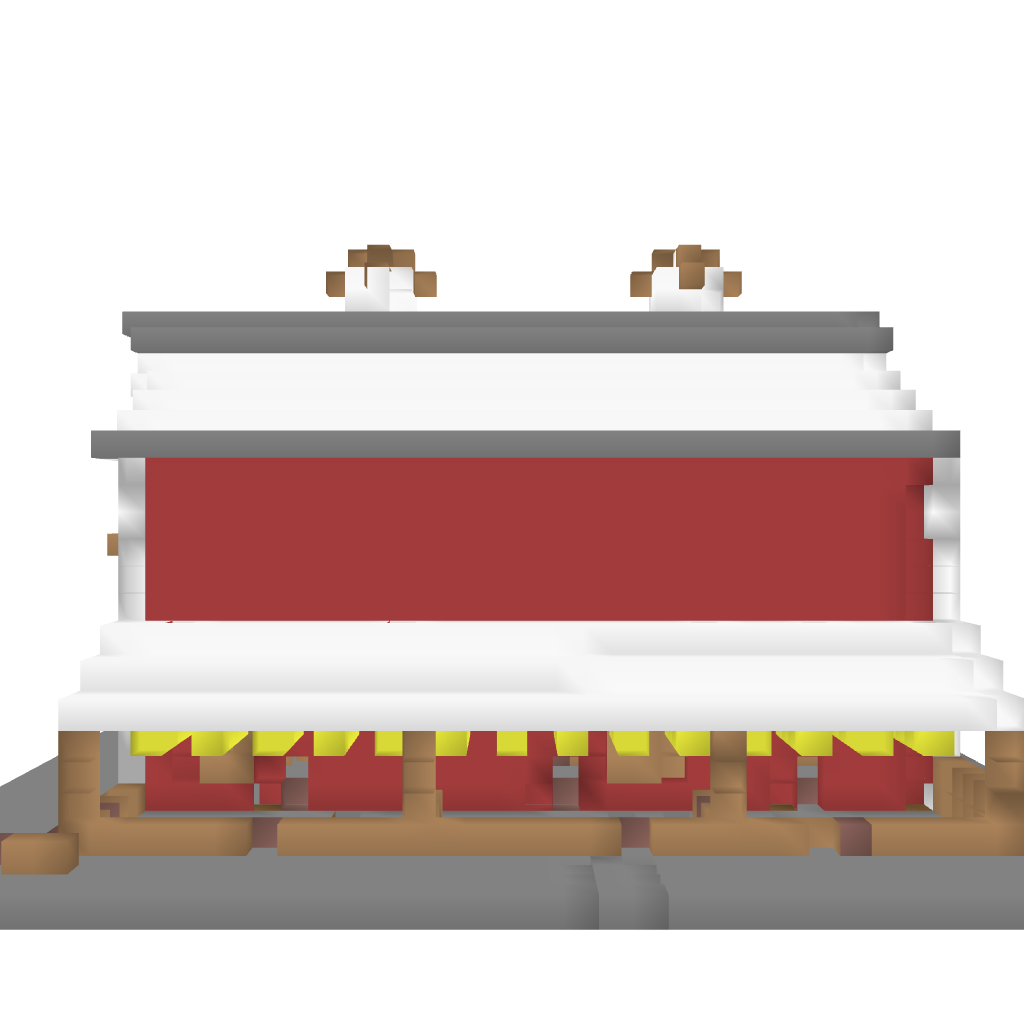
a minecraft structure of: Barn with hay loft high quality